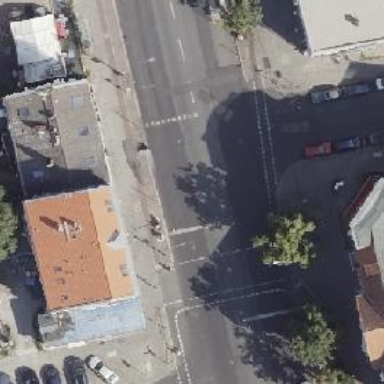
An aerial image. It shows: Road with traffic signals for signaling.